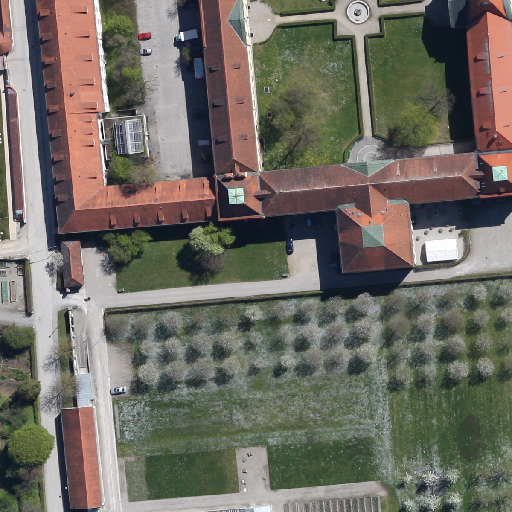
Referring expression: light-duty vehicle